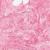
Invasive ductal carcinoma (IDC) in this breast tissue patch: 0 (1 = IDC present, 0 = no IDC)